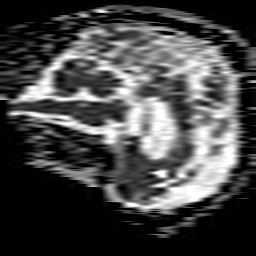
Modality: ADC
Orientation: sagittal
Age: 73
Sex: male
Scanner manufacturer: philips
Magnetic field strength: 1.5 T
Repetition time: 4.066 s
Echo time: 0.09255 s